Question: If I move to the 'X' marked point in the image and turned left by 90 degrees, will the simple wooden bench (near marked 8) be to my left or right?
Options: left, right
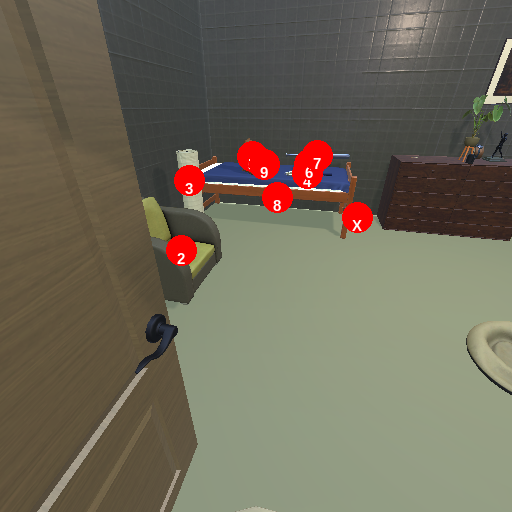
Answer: left